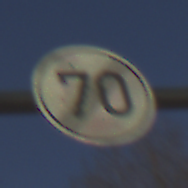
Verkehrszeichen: EndeGeschwindigkeit70
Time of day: SunriseSunset
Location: Outdoor (Nature)
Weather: Clear
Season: NotSpecified
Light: Natural